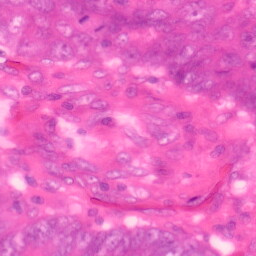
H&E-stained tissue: Colon